Field crop: tomato
Growth stage: 1
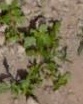
Species: portulaca